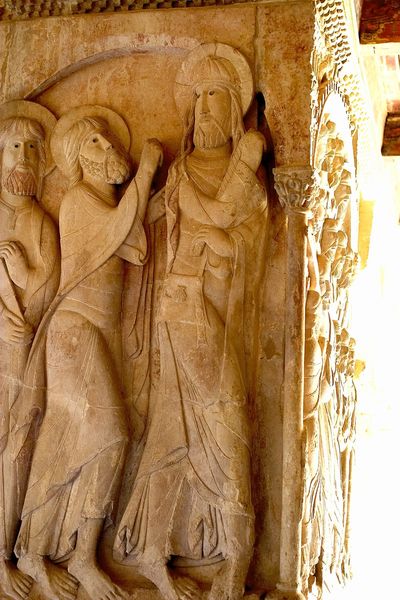
Titel: S. Domingo de Silos
Standort: Burgos (EU - E)
Schlagwörter: fuß, hand, umhang, ausschnitt, braun, licht, männer, nase, pfeiler, säule, weiss, blick, hochformat, bart, arme, augen, falten, stein, hände, flach, gehen, kirche, figur, gewand, haare, mantel, stehend, drei, gotik, skulptur, statue, ton, relief, füße, bogen, mauer, figuren, rundbogen, detail, stuck, foto, nische, faust, tasche, kapitell, heiligenschein, nimbus, sandstein, christus, jesus, mittelalter, romanik, gehend, heiliger, heilige, fresko, jünger, umhängetasche, kreuzgang, romanisch, 3, bartr